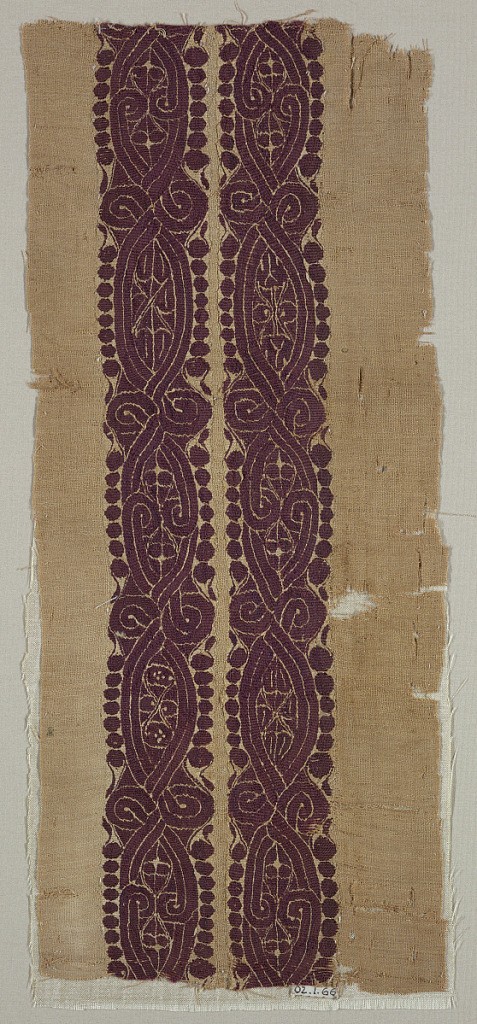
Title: Fragment of garment with bands
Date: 4th–6th century
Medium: Warp; S-spun linen. Wefts; Z-spun linen, Z-spun wool. Technique: Plain woven linen with in-woven wool slit tapestry and supplementary weft wrapping
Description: Fragment with pair of bands showing twining cords making interlaced spirals.